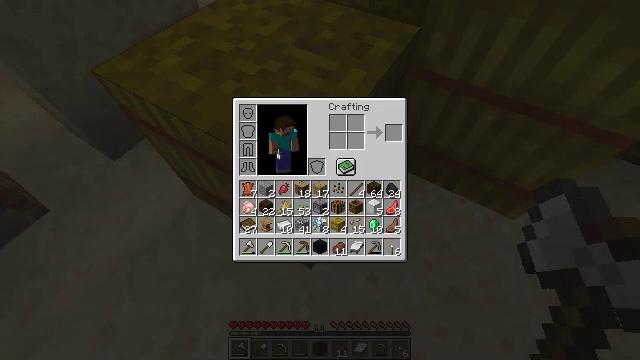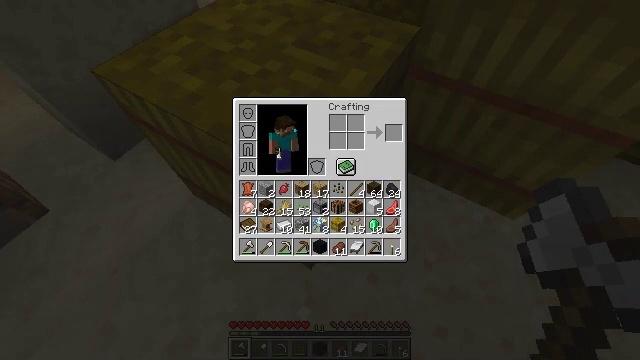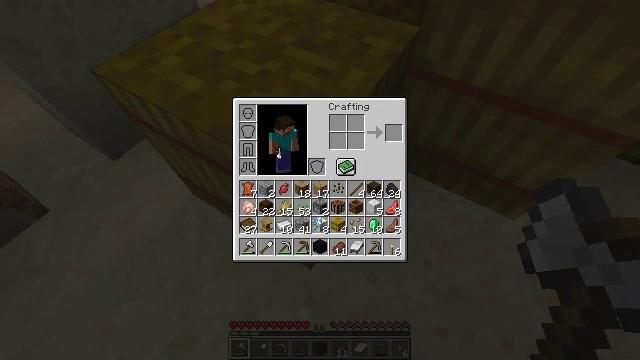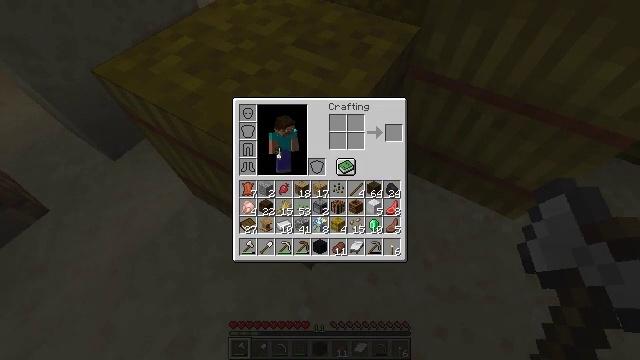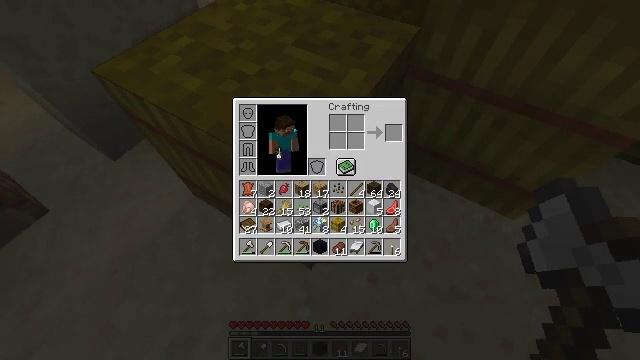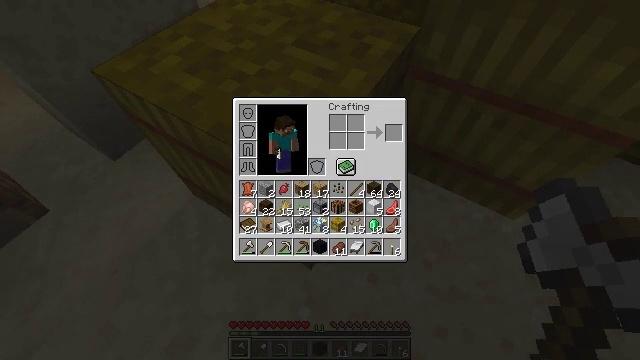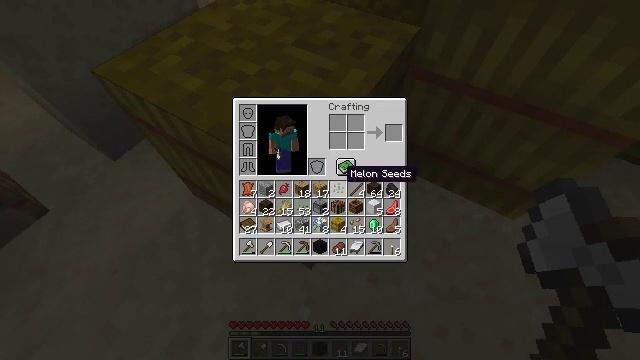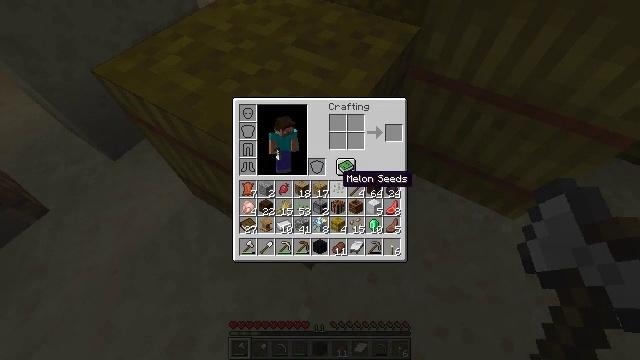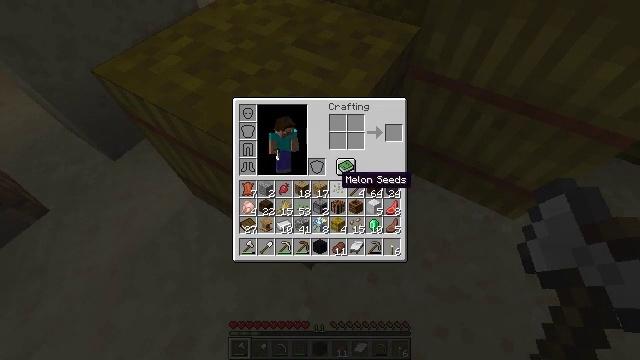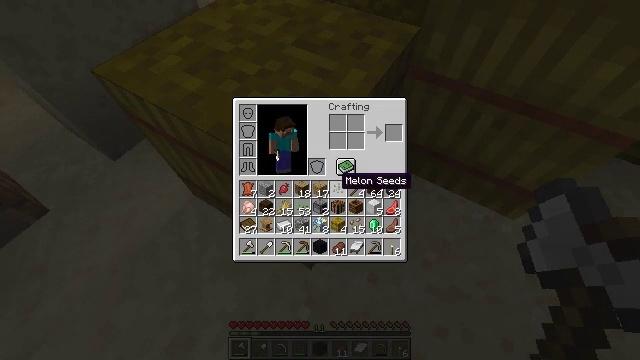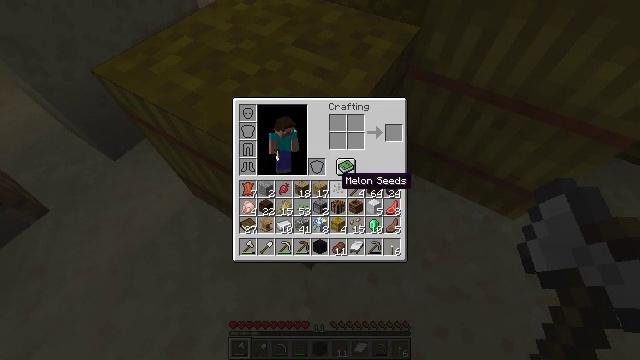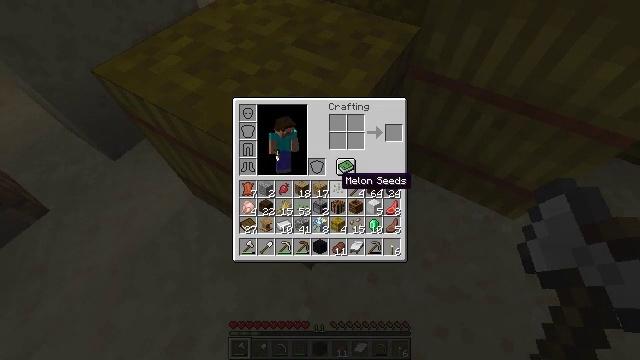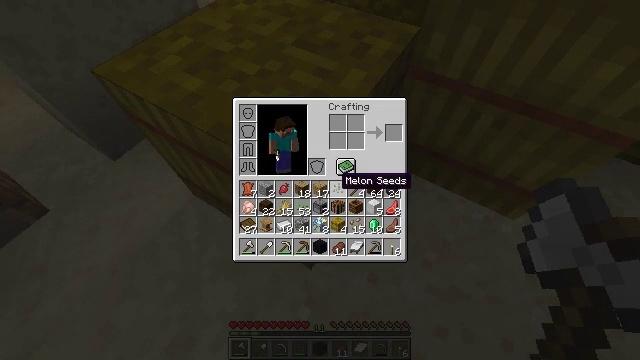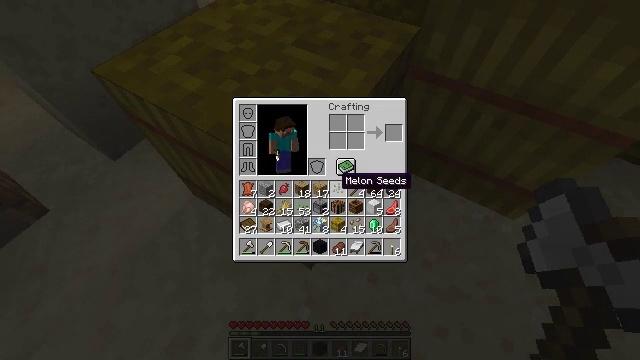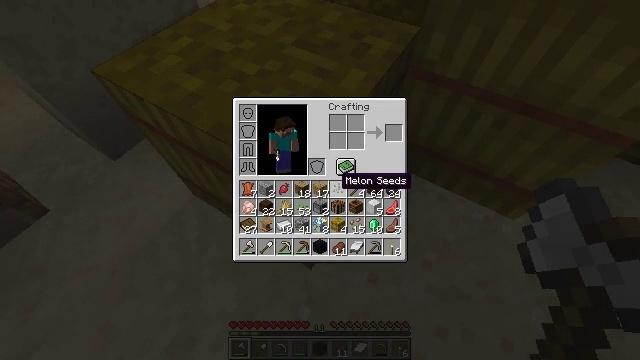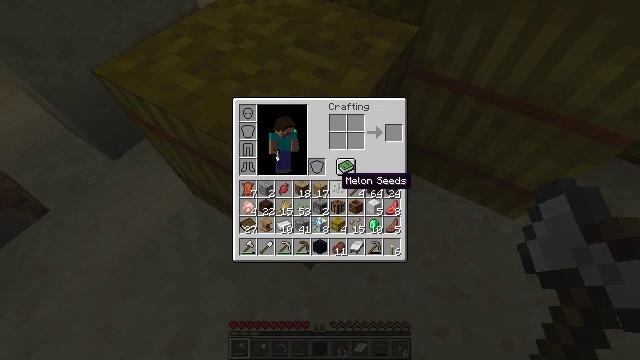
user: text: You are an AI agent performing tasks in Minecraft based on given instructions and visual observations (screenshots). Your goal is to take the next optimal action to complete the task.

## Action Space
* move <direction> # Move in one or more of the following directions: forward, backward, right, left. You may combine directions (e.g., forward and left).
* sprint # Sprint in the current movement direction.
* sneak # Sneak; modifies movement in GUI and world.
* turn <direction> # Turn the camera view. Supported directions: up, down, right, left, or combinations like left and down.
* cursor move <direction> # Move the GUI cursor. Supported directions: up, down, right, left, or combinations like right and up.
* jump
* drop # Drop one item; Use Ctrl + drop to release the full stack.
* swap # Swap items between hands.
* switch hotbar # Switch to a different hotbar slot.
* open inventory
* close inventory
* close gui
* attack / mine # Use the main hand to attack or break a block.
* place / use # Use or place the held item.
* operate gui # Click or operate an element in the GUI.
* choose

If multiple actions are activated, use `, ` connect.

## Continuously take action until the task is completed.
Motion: motion action
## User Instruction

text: Drop melon seeds.
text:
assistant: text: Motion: no_op
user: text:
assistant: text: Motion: no_op
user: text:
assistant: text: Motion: no_op
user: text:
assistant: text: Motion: no_op
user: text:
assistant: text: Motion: cursor move left
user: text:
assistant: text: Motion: cursor move left
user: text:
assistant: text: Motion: no_op
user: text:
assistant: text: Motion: no_op
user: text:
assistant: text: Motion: no_op
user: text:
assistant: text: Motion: no_op
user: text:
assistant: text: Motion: no_op
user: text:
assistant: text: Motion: no_op
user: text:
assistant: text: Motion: no_op
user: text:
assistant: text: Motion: no_op
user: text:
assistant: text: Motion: no_op
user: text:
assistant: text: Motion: no_op
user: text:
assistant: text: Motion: no_op
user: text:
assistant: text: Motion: no_op
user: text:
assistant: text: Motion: no_op
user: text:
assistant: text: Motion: no_op
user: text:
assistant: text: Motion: no_op
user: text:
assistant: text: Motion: no_op
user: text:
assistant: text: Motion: operate gui
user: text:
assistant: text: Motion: cursor move right and up, operate gui
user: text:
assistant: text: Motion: cursor move right and up
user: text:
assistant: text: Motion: cursor move right and up
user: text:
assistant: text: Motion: no_op
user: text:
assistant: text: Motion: operate gui
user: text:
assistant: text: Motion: operate gui
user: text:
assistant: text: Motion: no_op